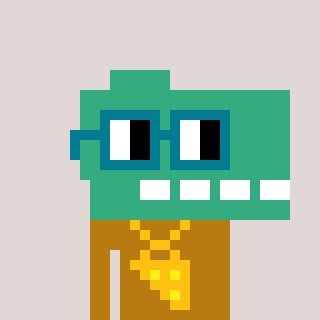
a pixel art character with square dark green glasses, a dino-shaped head and a gold-colored body on a warm background